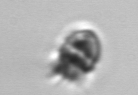
Label: Ciliophora